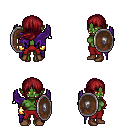
a pixel art fantasy rpg character, female body template, orc, green skin, purple wings, red pants, brunette left-swept hairstyle, gold gloves, brown shoes, shield, four views (front, back, left, right), 2x2 character sprite sheet, small pixel art, hard edges, no anti-aliasing